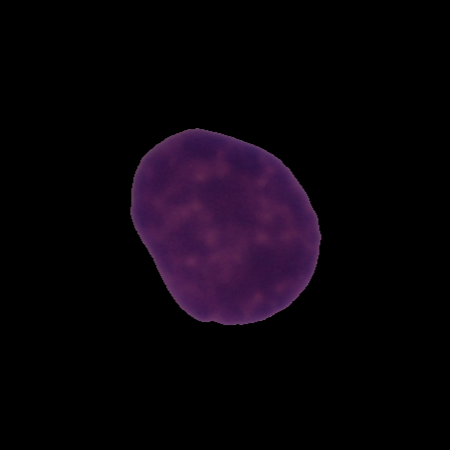
Label: healthy